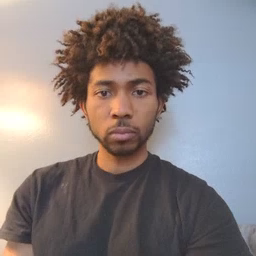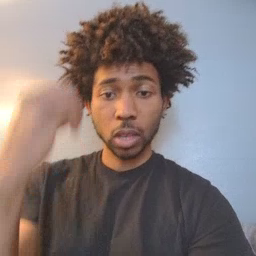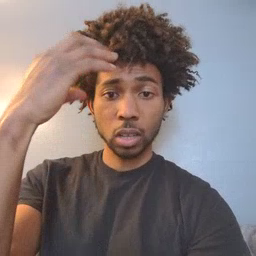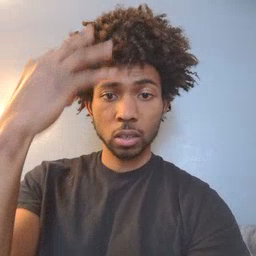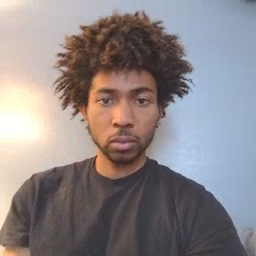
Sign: shower